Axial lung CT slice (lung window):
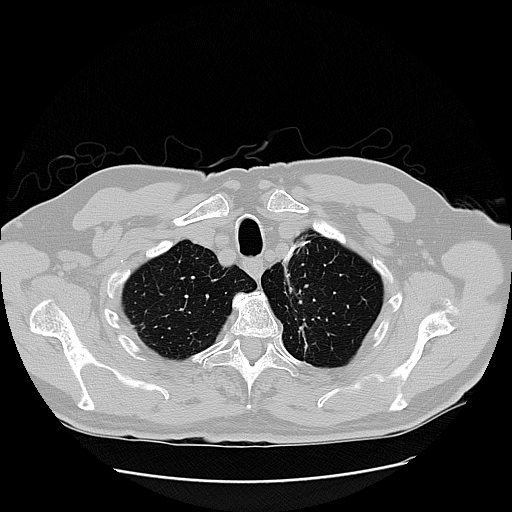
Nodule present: no